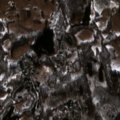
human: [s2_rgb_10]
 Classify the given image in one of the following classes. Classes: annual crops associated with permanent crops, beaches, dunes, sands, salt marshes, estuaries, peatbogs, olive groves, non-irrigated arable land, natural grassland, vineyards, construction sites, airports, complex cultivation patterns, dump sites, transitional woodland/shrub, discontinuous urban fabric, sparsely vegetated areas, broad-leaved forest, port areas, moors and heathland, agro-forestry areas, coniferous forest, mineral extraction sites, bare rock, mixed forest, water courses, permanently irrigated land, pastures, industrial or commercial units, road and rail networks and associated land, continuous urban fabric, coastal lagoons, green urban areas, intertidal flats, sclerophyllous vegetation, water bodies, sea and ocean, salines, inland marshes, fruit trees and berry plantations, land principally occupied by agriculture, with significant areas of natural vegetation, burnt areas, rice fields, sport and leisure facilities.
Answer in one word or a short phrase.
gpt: pastures, complex cultivation patterns, land principally occupied by agriculture, with significant areas of natural vegetation, broad-leaved forest, mixed forest